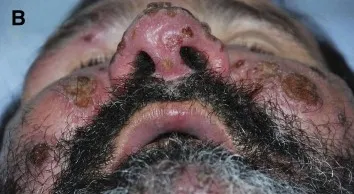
(D) Patient's face after treatment shows that most lesions left no scar.
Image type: medical_photograph (skin_photograph)